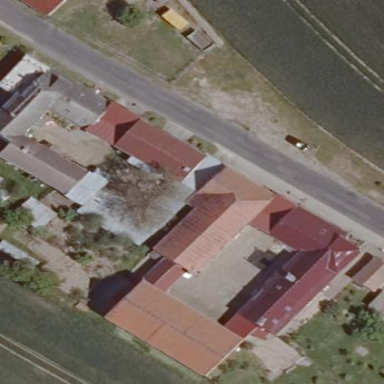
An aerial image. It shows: Simple house.